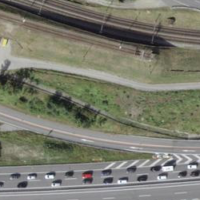
EUNIS habitat code: 57
Species observed at this site:
Roeseliana roeselii